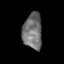
Tissue: skin
Cell type: Epithelial cells
Senescence score: 0.2813
Nuclear area (px): 676
Mean DAPI intensity: 113.494